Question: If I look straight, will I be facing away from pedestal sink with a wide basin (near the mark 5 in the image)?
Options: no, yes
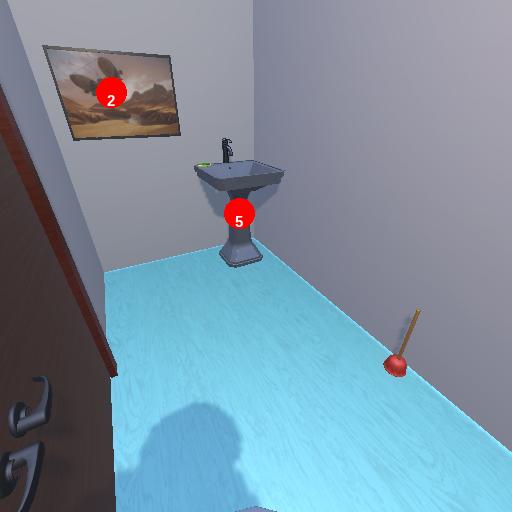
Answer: no